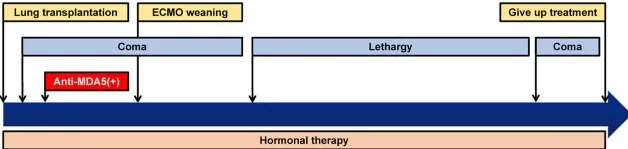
Clinical course of the patient. (C) Stage 3: transplant and post-transplant stages.
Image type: chart (chart)